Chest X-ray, PA view. Patient: 41 years old, sex M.
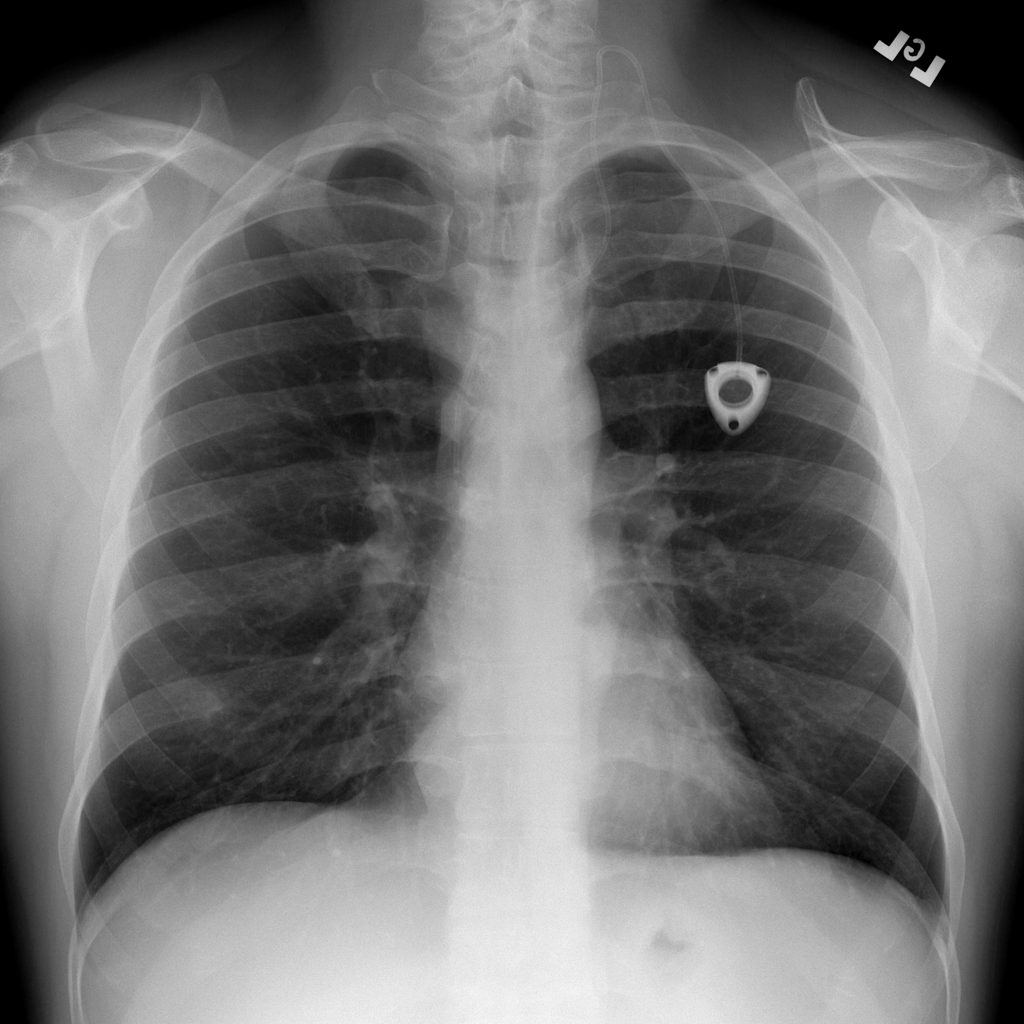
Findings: No Finding